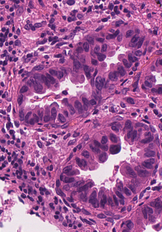
Tumor epithelial tissue: yes
Tumor-associated stroma tissue: yes
Normal tissue: no